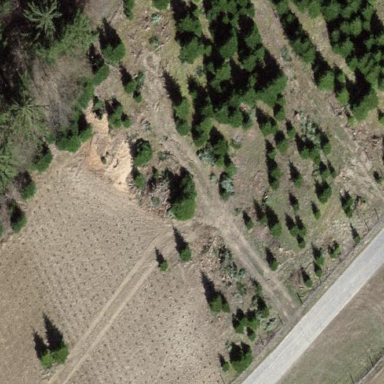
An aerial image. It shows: Orchard planted with Christmas trees.